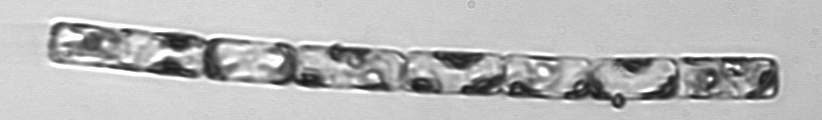
Label: Guinardia_delicatula